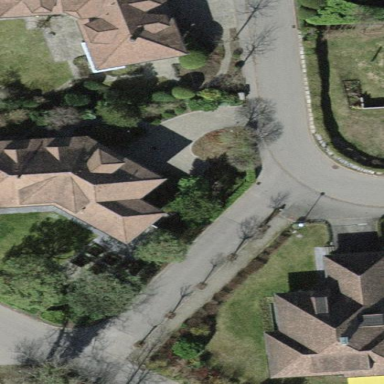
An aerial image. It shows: Bungalow.